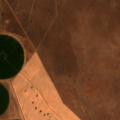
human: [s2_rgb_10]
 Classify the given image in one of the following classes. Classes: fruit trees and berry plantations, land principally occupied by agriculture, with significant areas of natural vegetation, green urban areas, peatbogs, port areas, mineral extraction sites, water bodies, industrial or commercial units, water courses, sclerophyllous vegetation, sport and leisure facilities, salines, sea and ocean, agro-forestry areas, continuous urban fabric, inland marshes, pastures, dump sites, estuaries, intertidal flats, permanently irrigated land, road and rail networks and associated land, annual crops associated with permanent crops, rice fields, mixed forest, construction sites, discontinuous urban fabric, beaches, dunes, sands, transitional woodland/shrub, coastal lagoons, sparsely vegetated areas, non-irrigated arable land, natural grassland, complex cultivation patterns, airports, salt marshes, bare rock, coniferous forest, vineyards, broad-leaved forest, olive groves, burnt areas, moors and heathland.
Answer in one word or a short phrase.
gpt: non-irrigated arable land, permanently irrigated land, transitional woodland/shrub